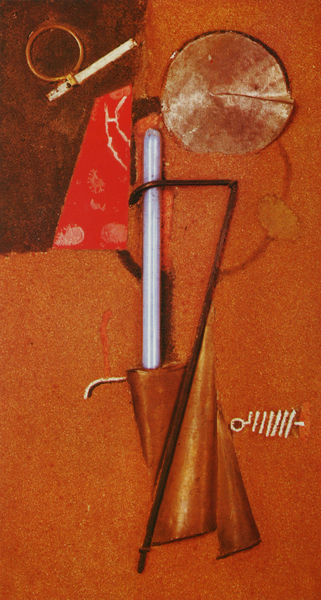
Titel: Konstruktion aus Farben und Material N. 7
Künstler: Georgij Stenberg
Standort: Moskau
Institution: Tretjakow-Galerie
Schlagwörter: feder, gemälde, schatten, weiß, gelb, braun, glas, grau, holz, lampe, orange, schwarz, rot, band, federn, bild, instrument, gold, stoff, leuchte, kreis, rund, stilleben, stillleben, papier, stab, abstrakt, modern, farbe, formen, kerze, uhr, metall, faden, ring, assemblage, collage, foto, becher, dada, halterung, gefäß, messing, haken, scheibe, schraffur, schlagstock, waffe, kreise, beutel, stift, flecken, wachs, stäbe, zigarette, picasso, leder, sieben, halter, stange, stiche, köcher, spirale, blech, pendel, draht, rohr, pistole, gegenstände, vertikal, röhre, pappe, braque, materialien, schwazr, kupka, gräten, schmirgelpapier, was soll das sein, drat